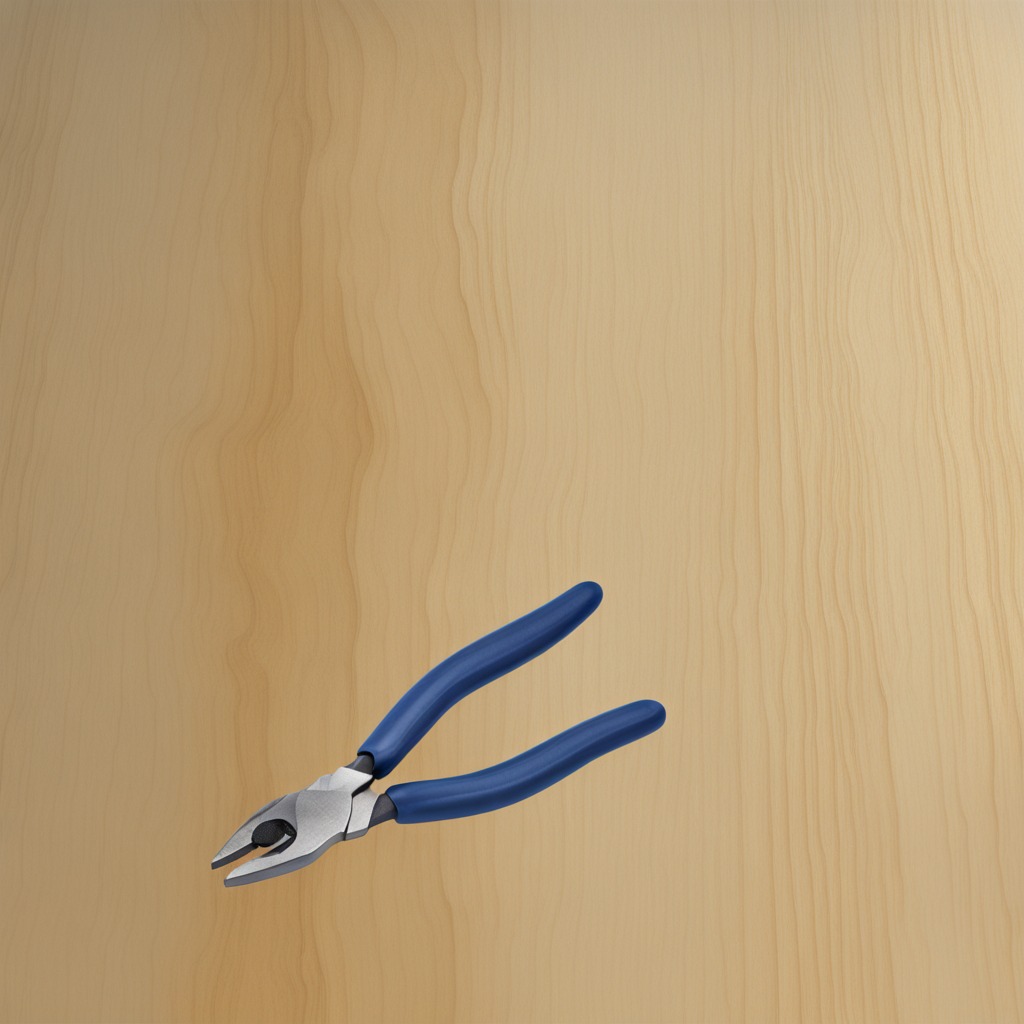
A plier is lying on a plywood surface in a paint workshop lit by afternoon window light.